Field crop: maize
Growth stage: 2
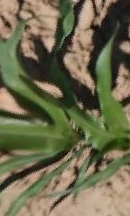
Species: maize